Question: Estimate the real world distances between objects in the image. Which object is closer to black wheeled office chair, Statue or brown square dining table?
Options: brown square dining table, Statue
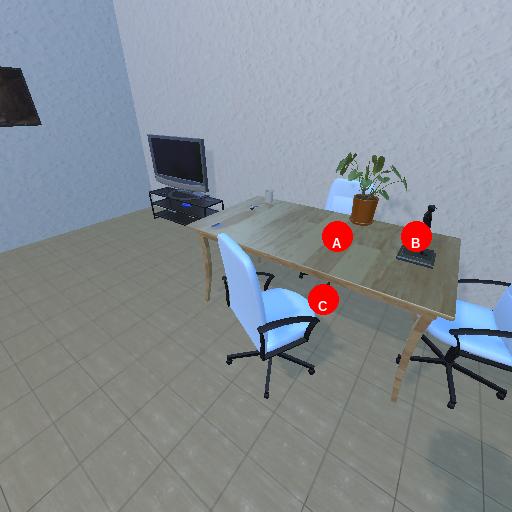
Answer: brown square dining table